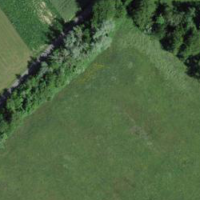
EUNIS habitat code: 24
Species observed at this site:
Eristalis tenax